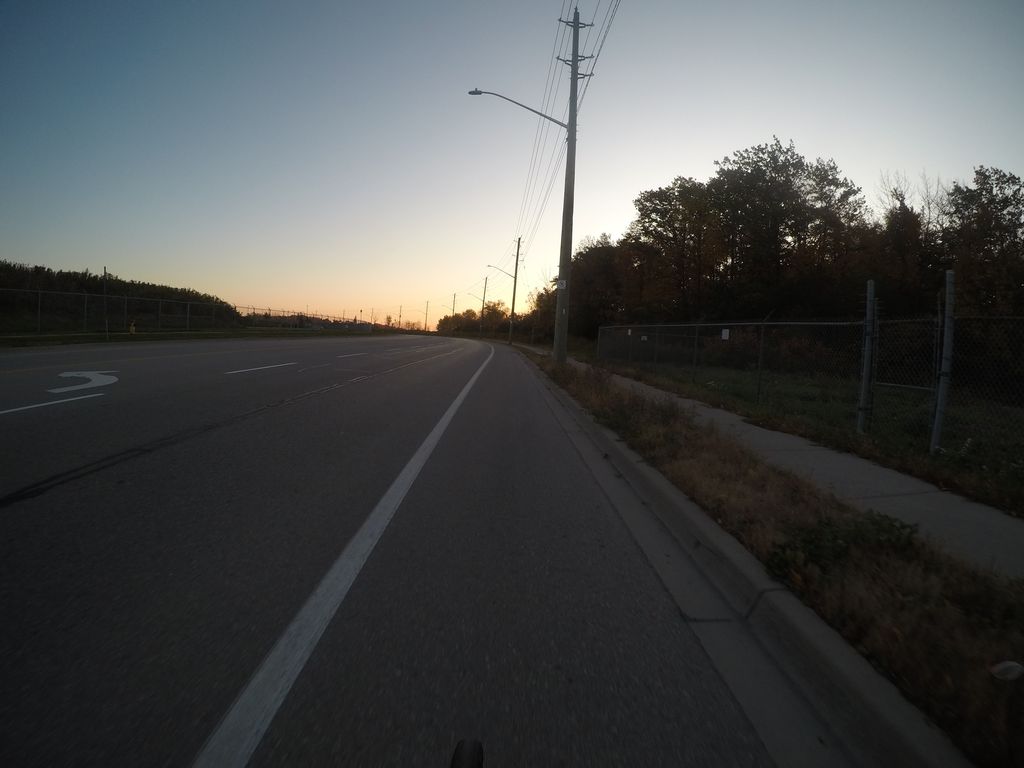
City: kitchener-waterloo